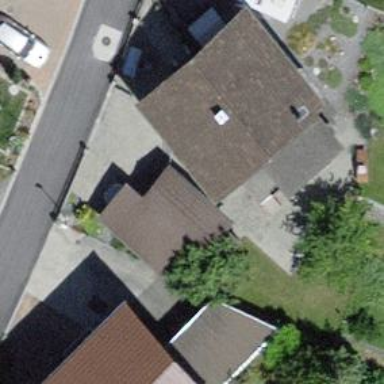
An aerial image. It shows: Garage building.